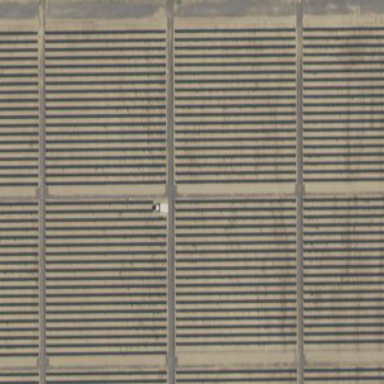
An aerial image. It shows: Solar generator utilizing photovoltaic panels.